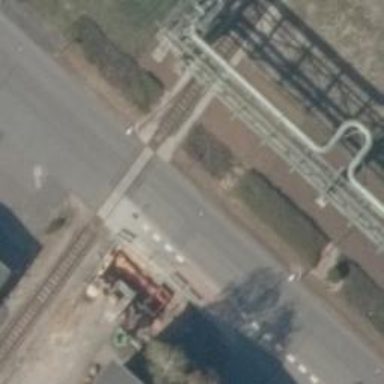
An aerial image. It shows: Level crossing along the railway.